Field crop: maize
Growth stage: 1
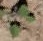
Species: chenopodium